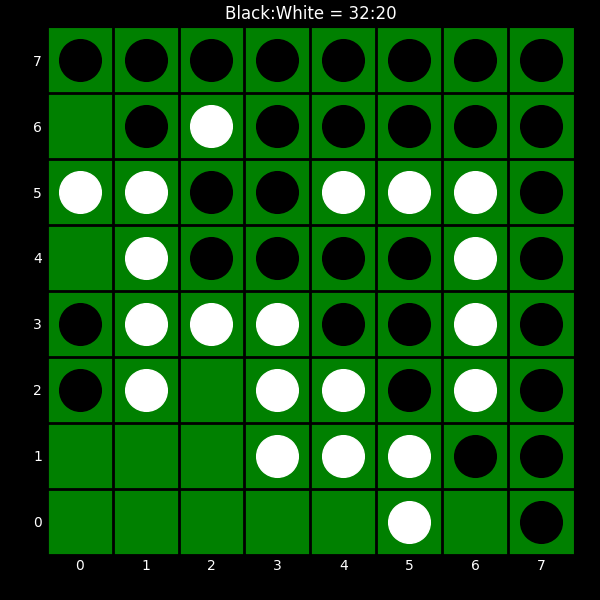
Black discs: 32
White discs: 20